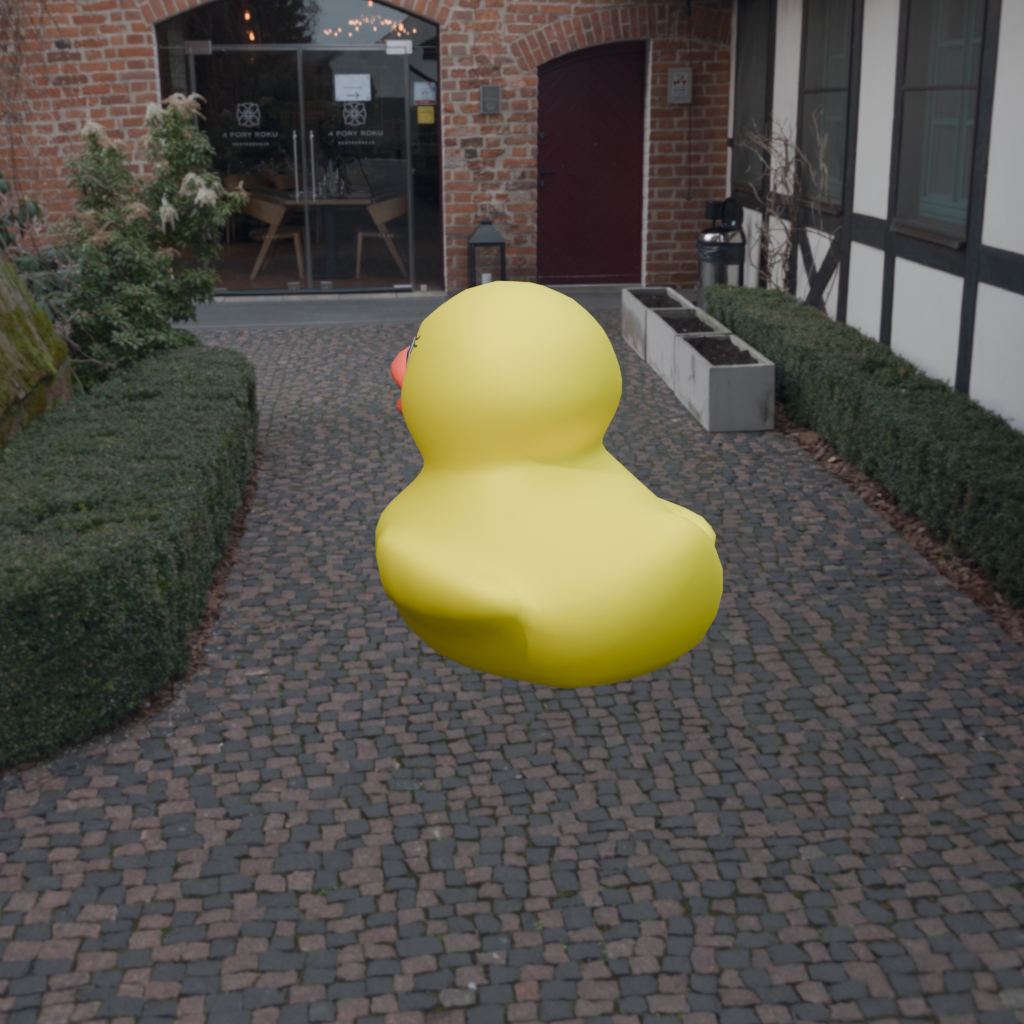
an image of a yellow rubber duck seen from <back_left> ourtyard with historic red brick buildings.